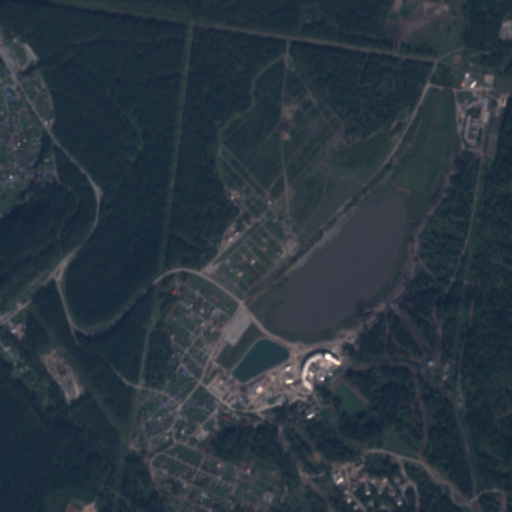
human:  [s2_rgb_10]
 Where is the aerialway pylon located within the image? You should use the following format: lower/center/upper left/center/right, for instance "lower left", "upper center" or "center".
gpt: The aerialway pylon is located in the lower right of the image.
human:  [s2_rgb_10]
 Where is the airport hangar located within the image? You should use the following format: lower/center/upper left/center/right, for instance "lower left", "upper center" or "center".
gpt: The airport hangar is located in the lower center of the image.
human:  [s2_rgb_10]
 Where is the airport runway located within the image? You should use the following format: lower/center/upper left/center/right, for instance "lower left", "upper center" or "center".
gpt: The airport runway is located in the center of the image.
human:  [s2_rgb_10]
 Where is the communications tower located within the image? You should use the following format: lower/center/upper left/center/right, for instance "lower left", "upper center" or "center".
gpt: The communications tower is located in the center of the image.
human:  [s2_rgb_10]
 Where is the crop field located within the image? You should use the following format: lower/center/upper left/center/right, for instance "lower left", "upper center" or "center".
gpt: The crop field is located in the upper right of the image.
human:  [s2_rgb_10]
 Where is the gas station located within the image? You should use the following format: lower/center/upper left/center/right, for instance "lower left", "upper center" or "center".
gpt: The gas station is located in the center left of the image.
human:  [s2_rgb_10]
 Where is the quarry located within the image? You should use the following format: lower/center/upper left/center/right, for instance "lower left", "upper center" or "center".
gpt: The quarry is located in the upper left of the image.
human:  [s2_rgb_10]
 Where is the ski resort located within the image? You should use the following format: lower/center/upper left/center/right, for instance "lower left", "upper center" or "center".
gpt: The ski resort is located in the lower right of the image.
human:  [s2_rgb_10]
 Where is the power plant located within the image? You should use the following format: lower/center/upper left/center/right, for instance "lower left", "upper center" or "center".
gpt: There is no power plant in the image.